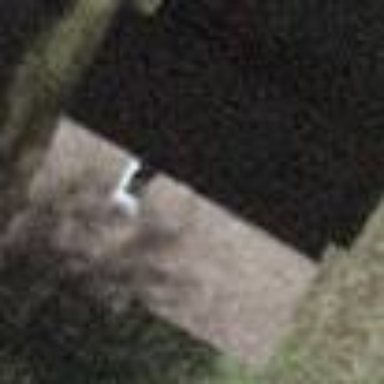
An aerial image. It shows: Brown cabin with gabled roof made of roof tiles. The roof is oriented along the building.